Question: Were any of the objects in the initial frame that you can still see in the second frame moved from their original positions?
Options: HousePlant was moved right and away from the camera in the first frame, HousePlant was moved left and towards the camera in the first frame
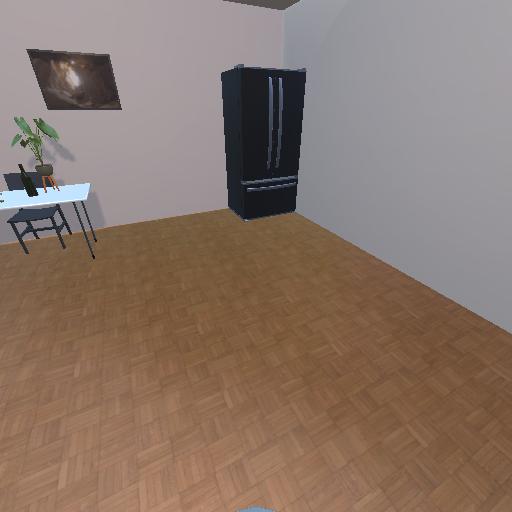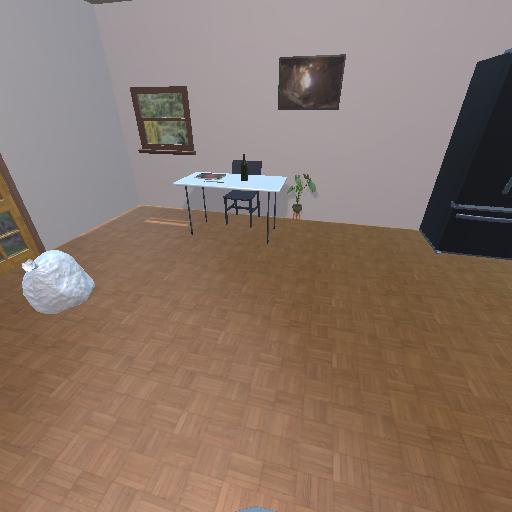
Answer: HousePlant was moved right and away from the camera in the first frame